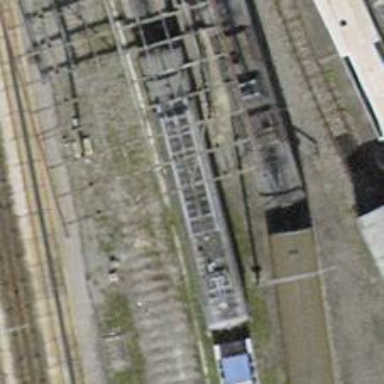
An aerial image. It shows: Narrow-gauge railway siding with electrified contact line. The siding has one track.